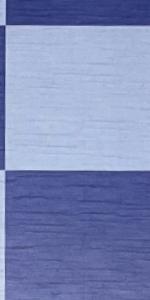
Label: Empty